Question: When logging into CRM I get "Pending email warning" notification. The same happens when refreshing the page.
Screenshot:

I am using "Microsoft Dynamics CRM 2013 for Microsoft Office Outlook" but I can't find any messages that are not sent there.
How to fix this issue from CRM or from Outlook?
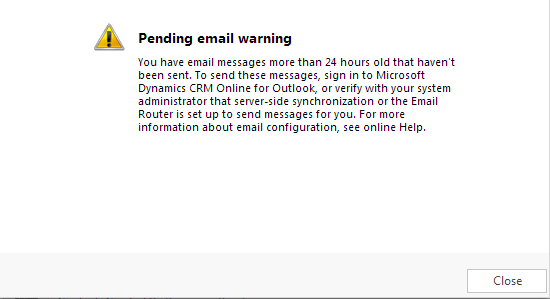
Answer: The warning message is because you have some of the emails that are yet to be sent, maybe postponed. The only way to get rid of this warning is to cancel all the emails. Take a look at this article <URL>
Another quick option is to use a '?skipNotification=1' parameter in the URL
eg. 'http://xyz:5555/orgname/main.aspx?skipNotification=1'